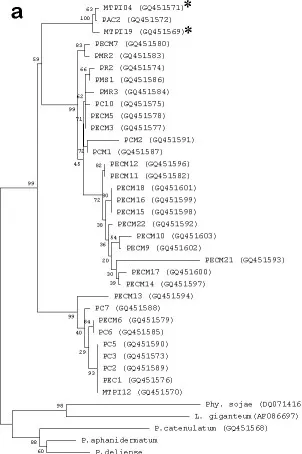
The phylogenetic tree was generated using neighbour-joining (NJ) analysis. Based on 10 000 replicates of bootstrap. COX2.
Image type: chart (chart)